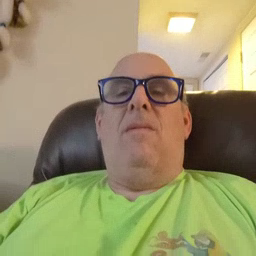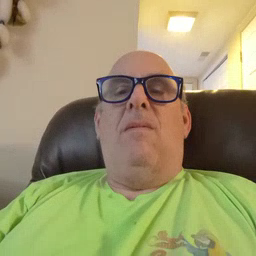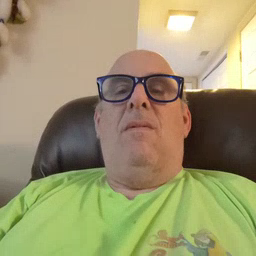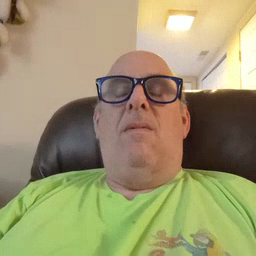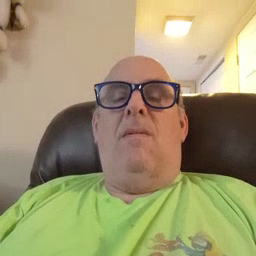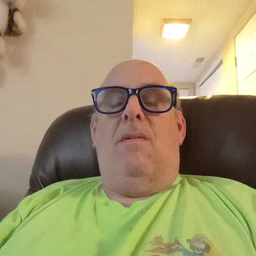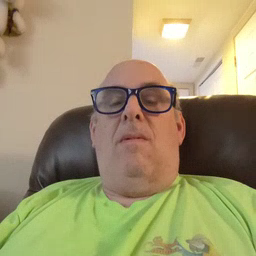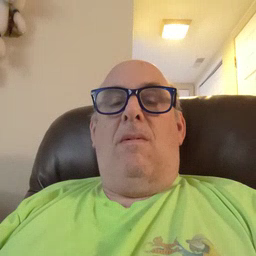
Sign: loud